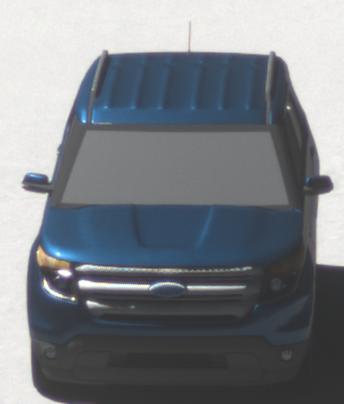
Make: Ford
Model: Explorer
Detailed model: Gen. 5
Model produced from: 2010
Model produced until: 2019
Doors: 5
Color: blue
Road condition: dry road
Daytime: midday
Contrast: high contrast